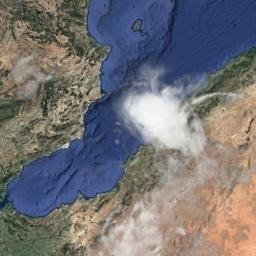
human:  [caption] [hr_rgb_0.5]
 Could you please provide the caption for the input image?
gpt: The cumulus clouds are located above the sea and the land covered by some vegetation .

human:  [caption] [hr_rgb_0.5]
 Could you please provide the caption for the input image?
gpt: White clouds on the land and blue sea where green and yellow intersect .

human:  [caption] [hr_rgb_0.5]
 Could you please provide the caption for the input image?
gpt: The white cloud is above the land and a lake .

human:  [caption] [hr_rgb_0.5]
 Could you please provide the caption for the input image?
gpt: A thin cloud floated over the neat farmland .

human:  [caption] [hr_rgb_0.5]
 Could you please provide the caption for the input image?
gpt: There are some gauzy clouds over a shore .